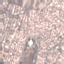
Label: Residential